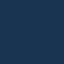
Label: SeaLake